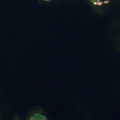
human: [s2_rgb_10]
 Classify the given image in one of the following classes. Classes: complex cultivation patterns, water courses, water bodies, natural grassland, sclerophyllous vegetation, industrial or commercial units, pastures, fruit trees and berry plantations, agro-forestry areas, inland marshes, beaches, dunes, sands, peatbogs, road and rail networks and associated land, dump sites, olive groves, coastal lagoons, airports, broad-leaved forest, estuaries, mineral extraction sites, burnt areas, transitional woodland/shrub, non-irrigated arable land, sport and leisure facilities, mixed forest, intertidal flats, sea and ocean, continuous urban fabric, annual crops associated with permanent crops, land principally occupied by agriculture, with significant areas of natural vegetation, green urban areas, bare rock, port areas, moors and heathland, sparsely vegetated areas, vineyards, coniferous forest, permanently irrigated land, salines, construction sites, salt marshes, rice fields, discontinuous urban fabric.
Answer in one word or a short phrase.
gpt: mixed forest, water bodies